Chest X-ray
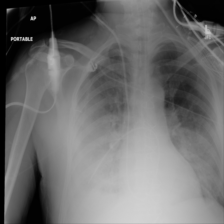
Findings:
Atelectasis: negative
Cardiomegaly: negative
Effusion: negative
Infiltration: positive
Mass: negative
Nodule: negative
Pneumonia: positive
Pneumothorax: negative
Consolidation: positive
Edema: positive
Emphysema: negative
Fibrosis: negative
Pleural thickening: negative
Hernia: negative